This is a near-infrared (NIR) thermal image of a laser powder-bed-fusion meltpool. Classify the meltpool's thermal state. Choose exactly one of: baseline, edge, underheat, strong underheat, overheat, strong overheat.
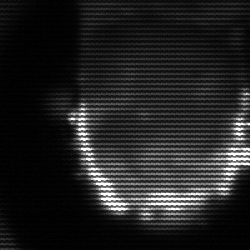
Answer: baseline